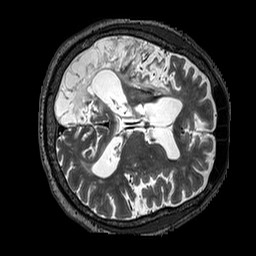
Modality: T2w
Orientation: axial
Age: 67
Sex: male
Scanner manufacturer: siemens
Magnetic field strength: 3 T
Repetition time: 3.2 s
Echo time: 0.567 s